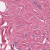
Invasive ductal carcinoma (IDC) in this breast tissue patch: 0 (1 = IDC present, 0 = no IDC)